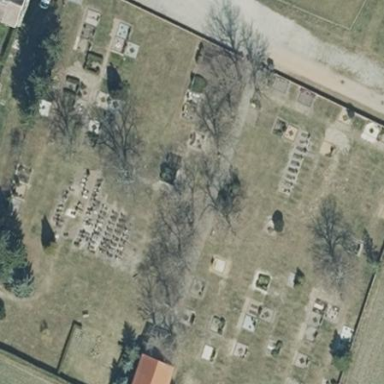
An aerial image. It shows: Cemetery.